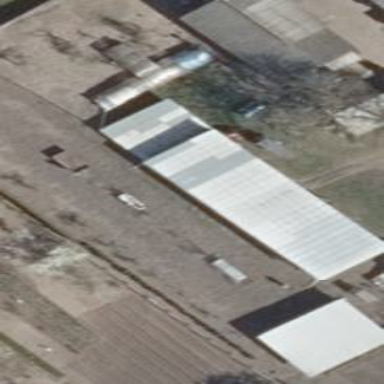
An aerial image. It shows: View of roof of building.